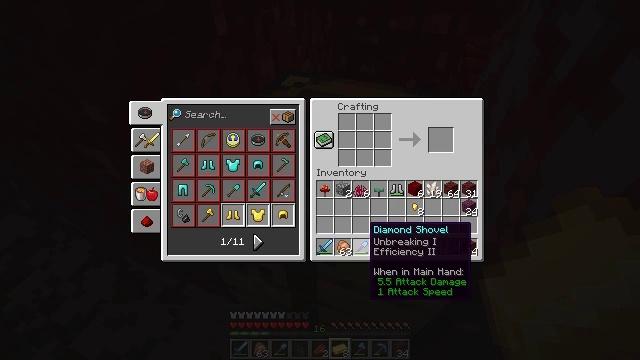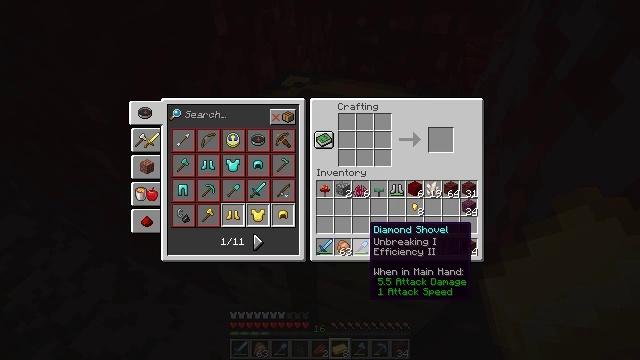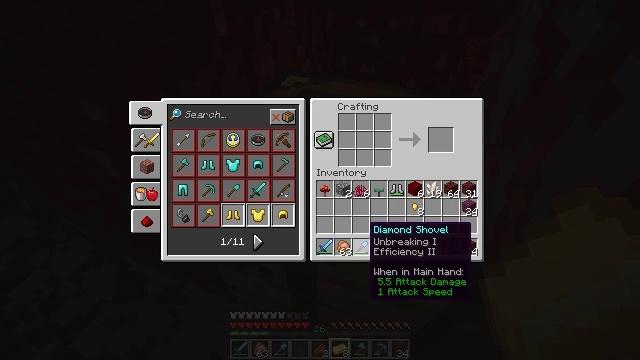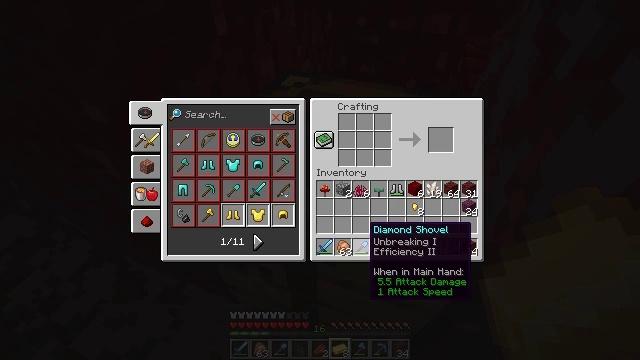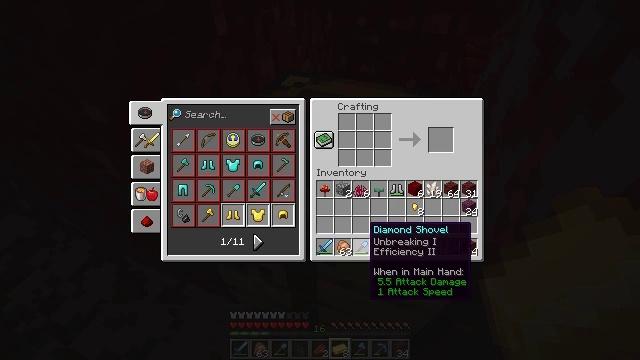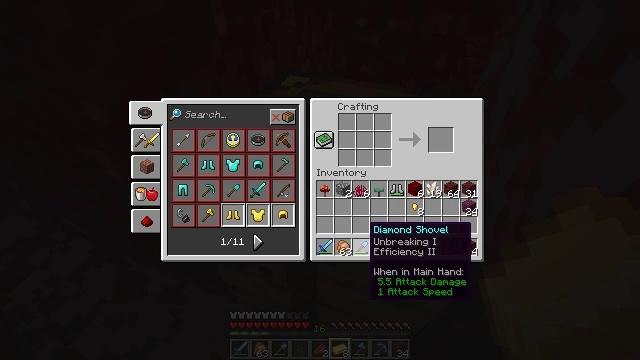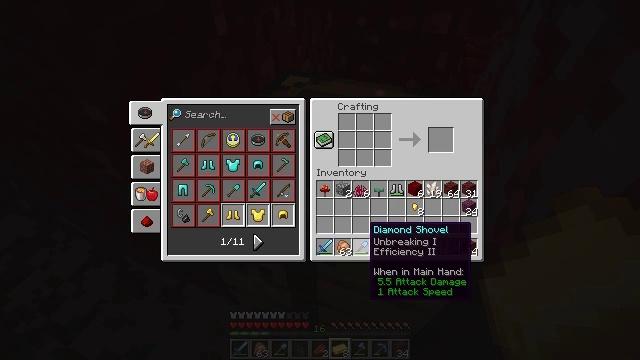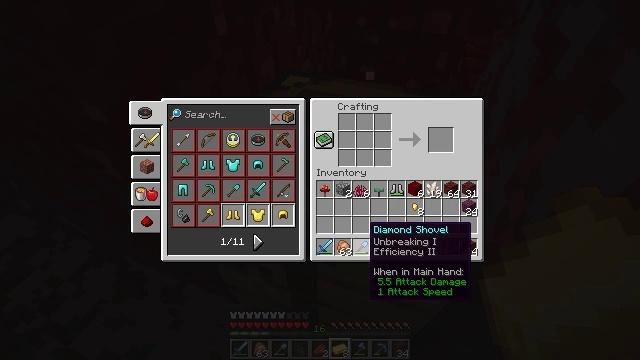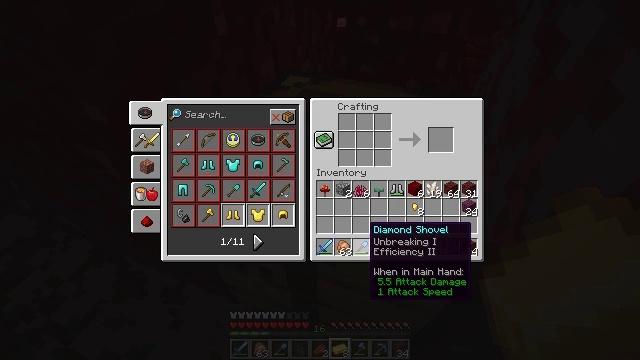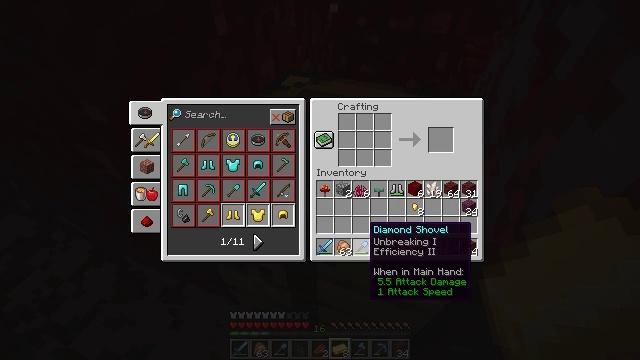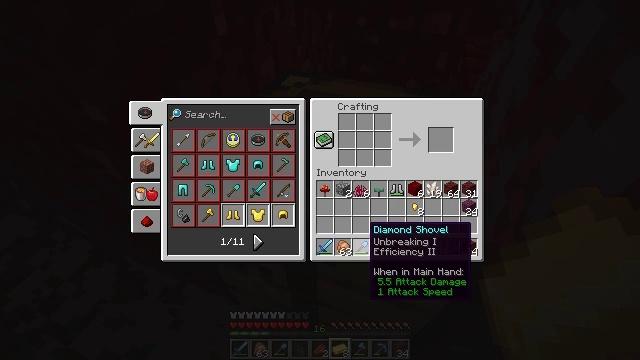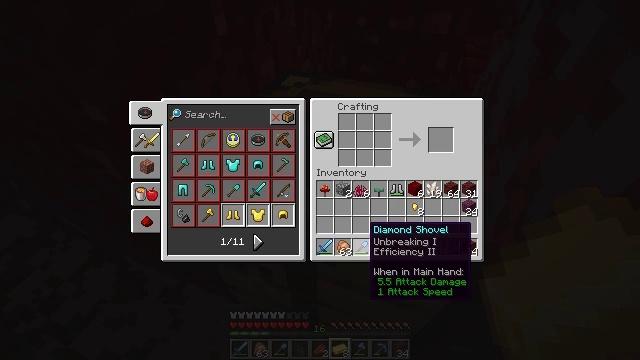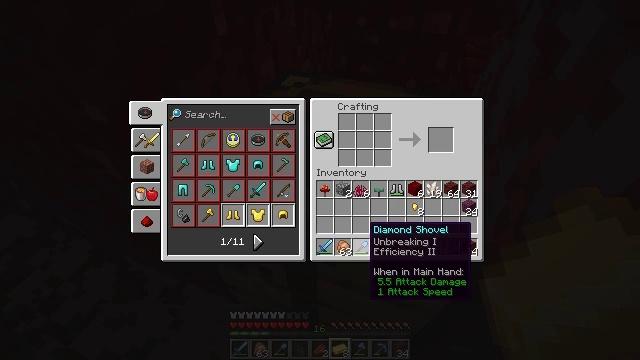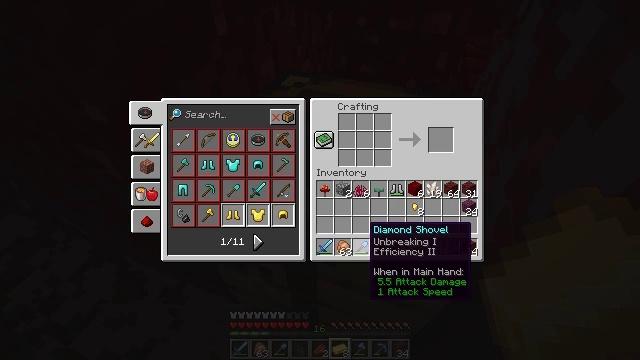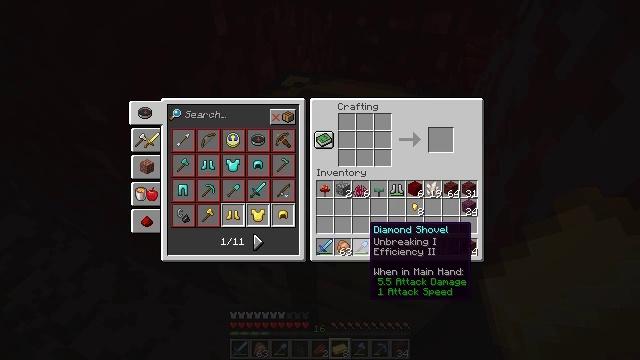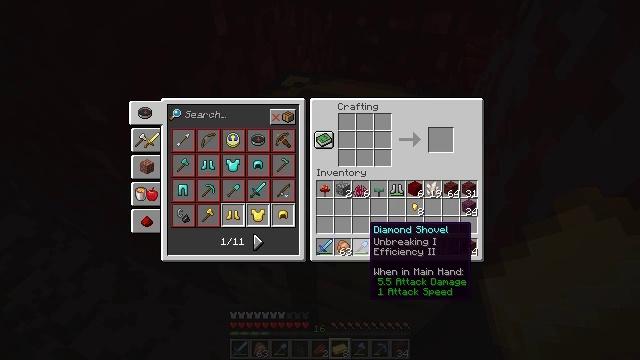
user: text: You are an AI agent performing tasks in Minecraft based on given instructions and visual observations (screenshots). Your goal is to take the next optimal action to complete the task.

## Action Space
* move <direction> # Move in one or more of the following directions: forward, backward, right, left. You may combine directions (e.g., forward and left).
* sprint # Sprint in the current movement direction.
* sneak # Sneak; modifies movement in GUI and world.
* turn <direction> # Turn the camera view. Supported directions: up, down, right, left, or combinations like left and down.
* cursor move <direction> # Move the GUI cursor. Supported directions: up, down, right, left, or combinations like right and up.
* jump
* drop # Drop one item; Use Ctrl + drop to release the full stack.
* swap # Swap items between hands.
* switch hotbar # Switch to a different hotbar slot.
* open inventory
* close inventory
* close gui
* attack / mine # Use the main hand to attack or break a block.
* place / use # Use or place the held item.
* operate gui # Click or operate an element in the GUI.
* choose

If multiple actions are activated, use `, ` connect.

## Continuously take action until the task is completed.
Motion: motion action
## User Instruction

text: Mine the nether wart block in the Nether.
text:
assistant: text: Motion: no_op
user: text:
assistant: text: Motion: no_op
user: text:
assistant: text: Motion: no_op
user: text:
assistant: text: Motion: no_op
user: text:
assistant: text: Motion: no_op
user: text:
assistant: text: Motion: no_op
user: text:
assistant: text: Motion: no_op
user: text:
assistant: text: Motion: no_op
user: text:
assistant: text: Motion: no_op
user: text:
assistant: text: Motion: no_op
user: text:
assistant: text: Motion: no_op
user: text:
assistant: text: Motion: no_op
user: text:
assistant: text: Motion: no_op
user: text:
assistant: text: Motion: no_op
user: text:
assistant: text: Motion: no_op
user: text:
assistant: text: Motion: no_op
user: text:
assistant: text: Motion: no_op
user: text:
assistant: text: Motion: no_op
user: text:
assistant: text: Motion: no_op
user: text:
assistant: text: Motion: no_op
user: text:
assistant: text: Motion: no_op
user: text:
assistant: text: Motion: no_op
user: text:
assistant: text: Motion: no_op
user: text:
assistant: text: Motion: no_op
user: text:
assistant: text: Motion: no_op
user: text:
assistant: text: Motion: no_op
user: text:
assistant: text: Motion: no_op
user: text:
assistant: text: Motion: no_op
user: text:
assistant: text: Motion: no_op
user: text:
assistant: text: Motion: no_op